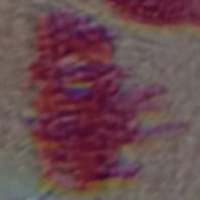
Label: metaphase